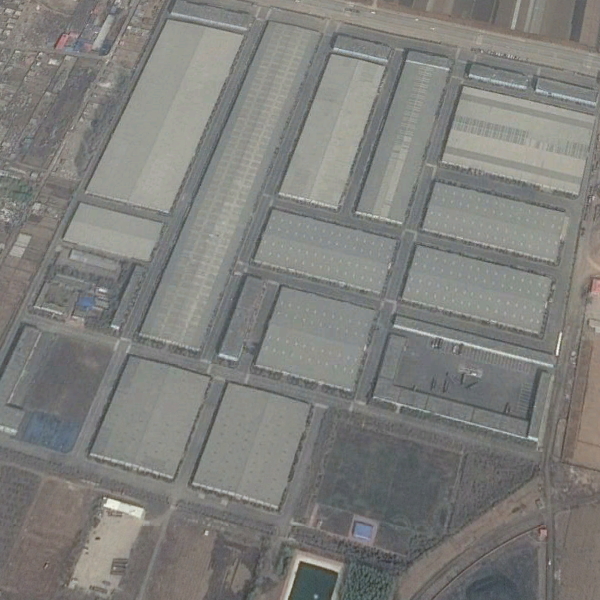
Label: Industrial